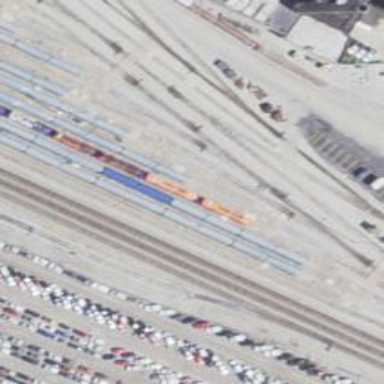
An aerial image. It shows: Railway yard.